Current action and preconditions to check: trajectory_clear

Your task: For each precondition in the list above, predict whether it will hold at this action.

Consider the current scene as observed from the mobile robot's camera, and analyze the predicted future states of all dynamic agents (e.g., people, animals, vehicles, or any moving entities) within the NEXT SECOND.

IMPORTANT: Only answer "very likely" if you are absolutely certain—based on strong, clear evidence—that a dynamic agent will violate the precondition in the predicted future state. Do NOT answer "very likely" for unlikely, ambiguous, or low-probability risks.

Ask yourself for each precondition: Is there a high probability, with clear and convincing evidence, that the predicted future states of any dynamic agent will interfere with the predicted future state of the currently executing action within the NEXT SECOND, causing that precondition to fail?

Assess the risk level based on these predictions. Use "likely" or "very likely" if motions create a clear risk of interference.

Use "neutral" or "improbable" if agents are nearby but their predicted paths are clearly diverging or non-conflicting.

Failure Risk Categories: "very improbable", "improbable", "neutral", "likely", "very likely"

Answer Format: Output ONLY the probability_of_failure value from these categories: "very improbable", "improbable", "neutral", "likely", "very likely"

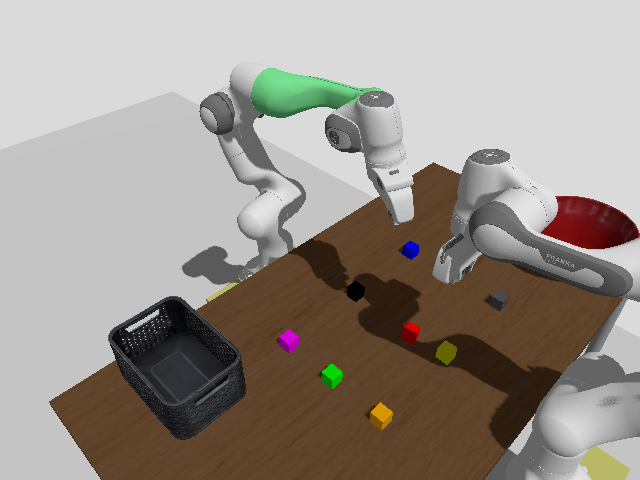

Answer: neutral